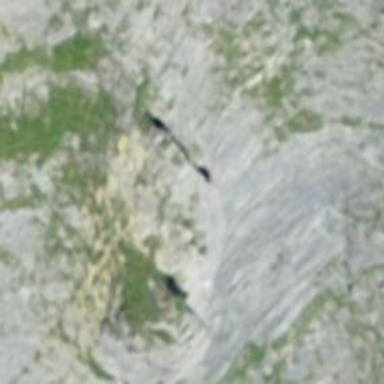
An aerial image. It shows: Natural cliff.